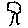
Label: tree